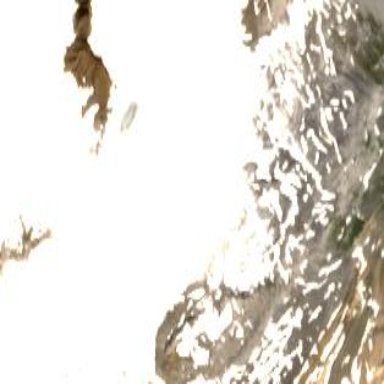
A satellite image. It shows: Majestic glacier in the distance.